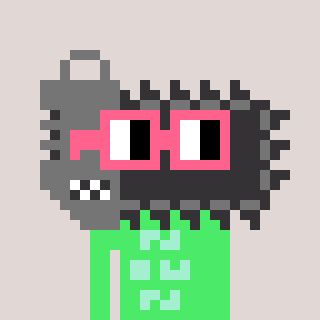
a pixel art character with square pink glasses, a chainsaw-shaped head and a teal-colored body on a warm background